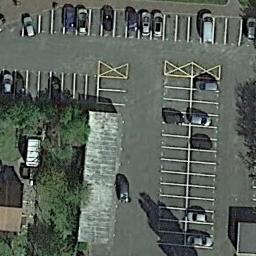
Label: parking_lot